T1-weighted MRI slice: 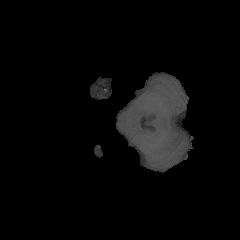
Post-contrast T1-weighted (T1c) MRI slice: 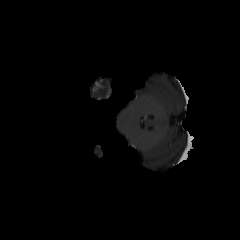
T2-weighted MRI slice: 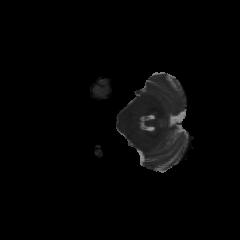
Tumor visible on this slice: no